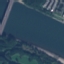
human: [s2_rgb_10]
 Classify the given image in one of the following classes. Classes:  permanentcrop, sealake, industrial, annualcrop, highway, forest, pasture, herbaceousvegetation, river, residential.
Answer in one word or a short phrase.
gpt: River